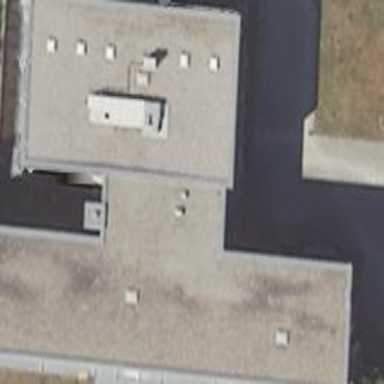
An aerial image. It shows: School building.